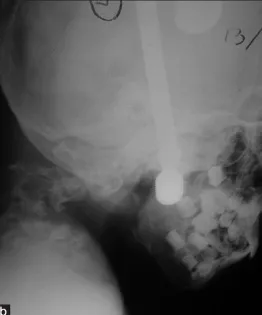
A 8-year-old boy presented with cervical kyphosis and inability to walk. After skull traction, radiograph (b) shows some degree of kyphotic correction.
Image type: radiology (x_ray)